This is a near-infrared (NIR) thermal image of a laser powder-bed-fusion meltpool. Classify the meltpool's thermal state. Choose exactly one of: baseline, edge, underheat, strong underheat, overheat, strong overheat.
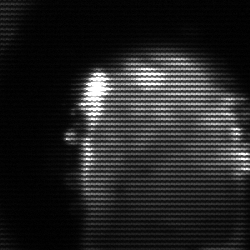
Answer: baseline